Question: I am using C++ to sort 2 vectors P and f by descending order of f. For example, I have
'''
P f
1000 3
0001 3
1100 2
1000 3
'''
My expected output is
P f
1000 3
0001 3
1000 3
1100 2
That means if it is high value of f but orignal order (in P) is bigger then it must sort after. For my example, second and third have same f =3. But order of 0001 is 2 and order of 1000 is 3. So 1000 is sorted after 0001. I tried with this code but it is become
'''
P f
1000 3
1000 3
0001 3
1100 2
'''
How to modify it? Thanks
'''
vector<vector <int> > P;
std::vector<double> f;
P.resize(4);
for (unsigned int i = 0 ; i < P.size(); ++i)
{
P[i].resize(4);
}
P[0][0]=1;
P[0][1]=0;
P[0][2]=0;
P[0][3]=0;
P[1][0]=0;
P[1][2]=0;
P[1][2]=0;
P[1][3]=1;
P[2][0]=1;
P[2][3]=1;
P[2][2]=0;
P[2][3]=0;
P[3][0]=1;
P[3][4]=0;
P[3][2]=0;
P[3][3]=0;
f=get_f(P);// Don't care --It will return 3 3 2 3
for(int i=0;i<N;i++)
{
for(int j=0;j<4;j++)
{
cout<<P[i][j];
}
cout<<endl;
}
cout<<endl;
vector< pair<double, vector<int> > > X;
for (int i=0;i<N;i++)
X.push_back(make_pair(f[i],P[i]));
////Sorting fitness descending order
stable_sort(X.rbegin(), X.rend());
for(int i=0;i<4;i++)
{
P[i]=X[i].second;
f[i]=X[i].first;
}
for(int i=0;i<4;i++)
{
for(int j=0;j<4;j++)
{
cout<<P[i][j];
}
cout<<endl;
}
'''

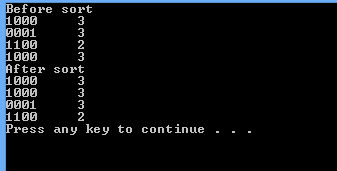
Answer: You may use 'std::stable_sort' to preserve relative order of elements:
'''
std::stable_sort(X.rbegin(), X.rend(),
<URL>;
'''
<URL>